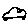
Label: car